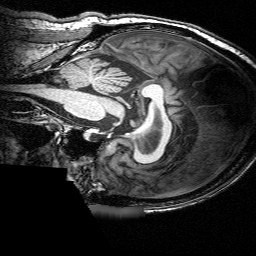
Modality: T1w
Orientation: sagittal
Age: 78
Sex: male
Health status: ill
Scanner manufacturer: siemens
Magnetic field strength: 3 T
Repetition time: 0.0025 s
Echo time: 0.00336 s